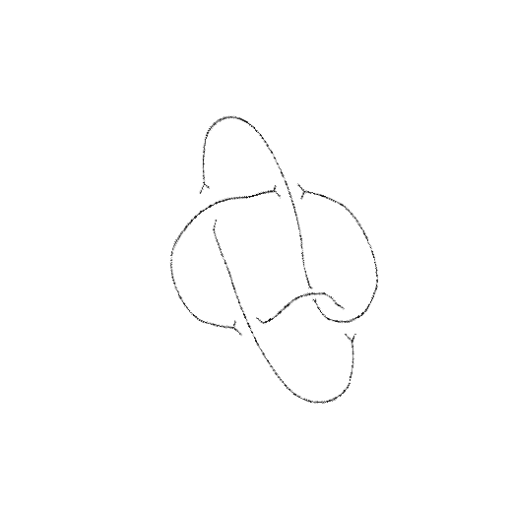
Crossing number: 5